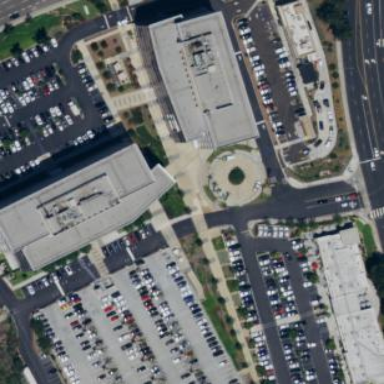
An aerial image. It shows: Office building.